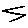
Label: zigzag